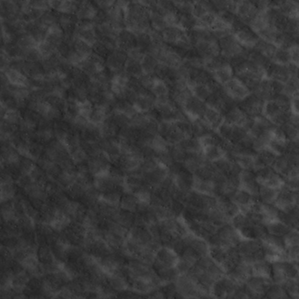
Label: non_frost